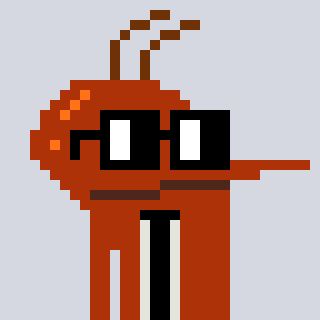
a pixel art character with square black glasses, a mosquito-shaped head and a hotbrown-colored body on a cool background